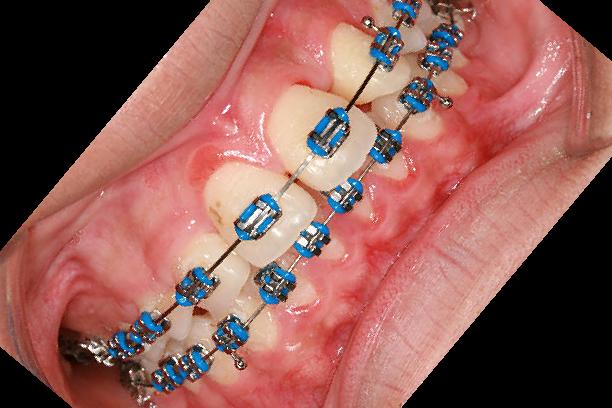
Condition: Gingivitis